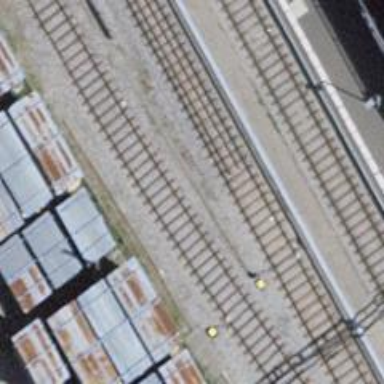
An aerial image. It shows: Single-track electrified railway siding with contact line for service.